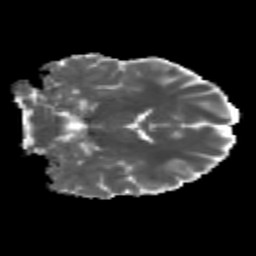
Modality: MD
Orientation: coronal
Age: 21
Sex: male
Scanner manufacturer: siemens
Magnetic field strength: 3 T
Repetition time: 3.5 s
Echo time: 0.113 s